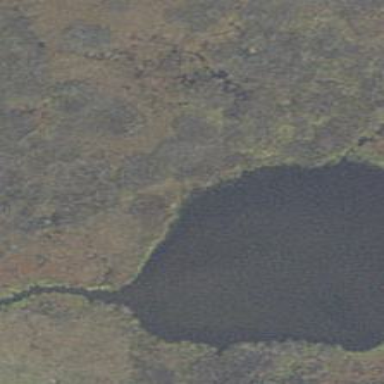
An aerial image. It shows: Pond with natural water.